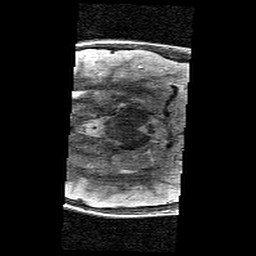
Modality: T2w
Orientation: axial
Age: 10
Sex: male
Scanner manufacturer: siemens
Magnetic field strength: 3 T
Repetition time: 9.23 s
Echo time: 0.067 s